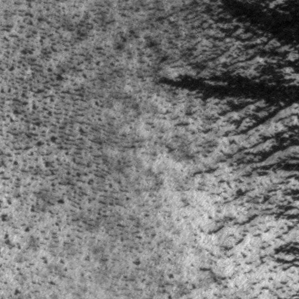
Label: frost